A bearing vibration time series has been folded into this square grayscale image, one row per segment of consecutive samples. Diagnose the bearing from this image, choosing from: normal, inner_race, outer_race, ball.
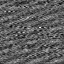
Answer: normal